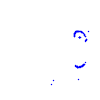
Particle: proton